九年级 · 变换几何
如图, 在直角坐标系中, $\triangle A B C$ 的三个顶点分别为 $\mathrm{A}(1,2) \mathrm{B}(2,1) \mathrm{C}(3,2)$,
    现以原点 $O$ 为位似中心, 在第一象限内作与 $\triangle A B C$ 的位似比为 2 的位似图形 $\triangle A^{\prime} B^{\prime} C^{\prime}$,则顶点 $C^{\prime}$ 的坐标是 ( )

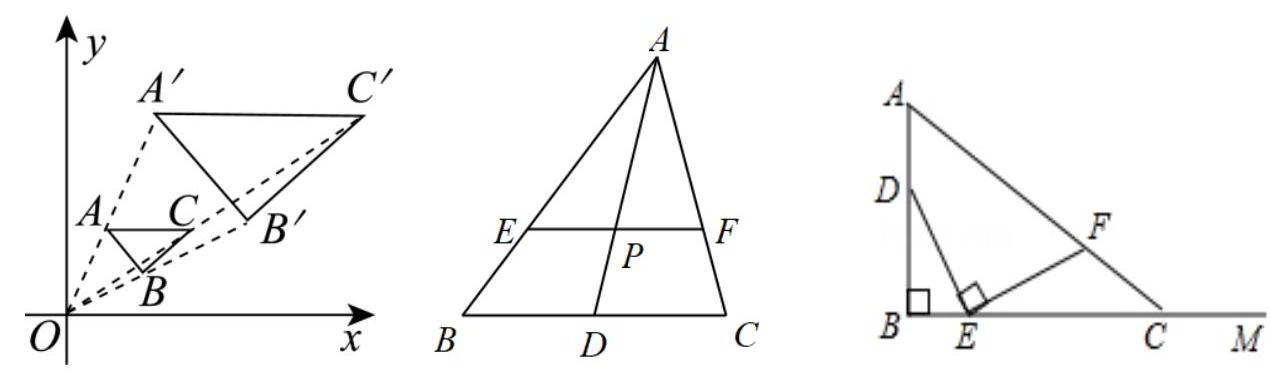
A. $(5,4)$
  B. $(4,2)$
  C. $(6,4)$
  D. $(2,4)$

答案: C